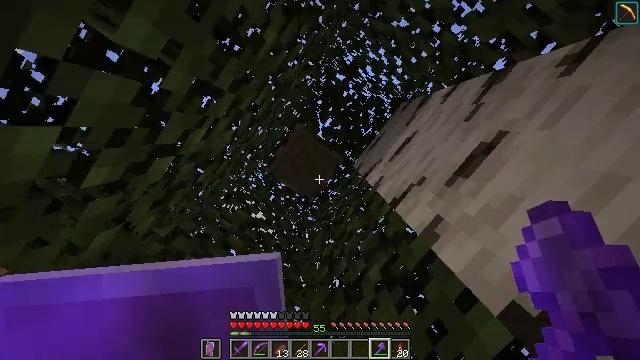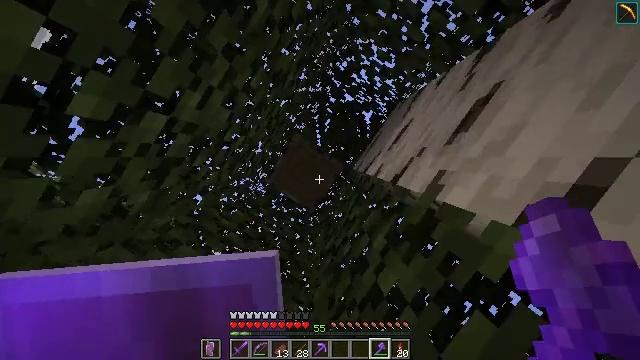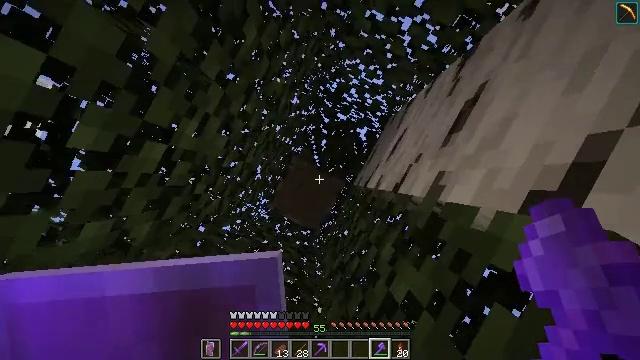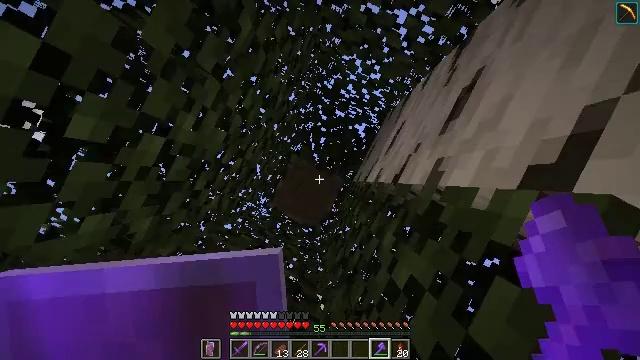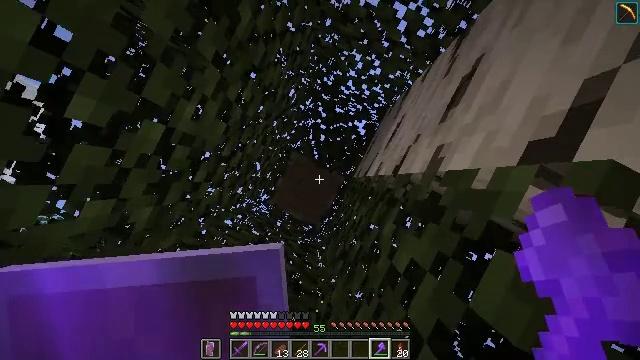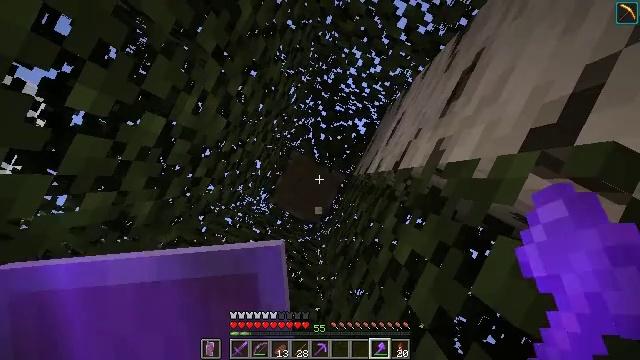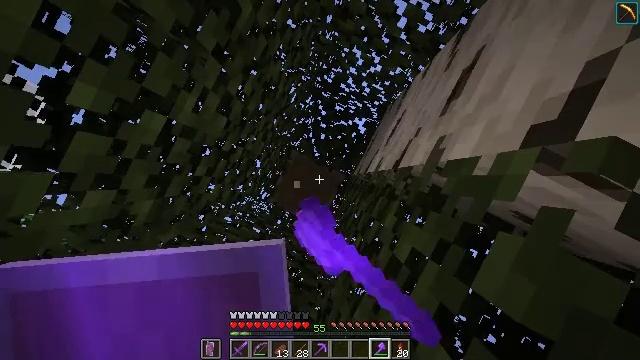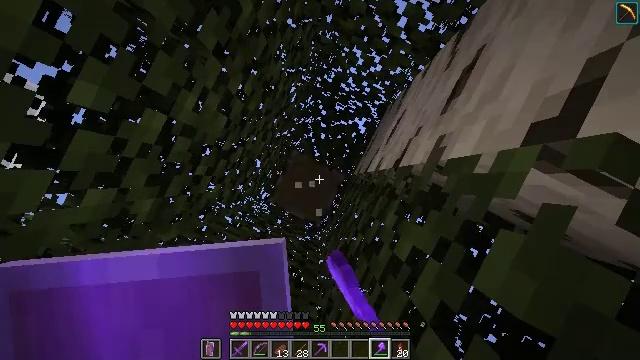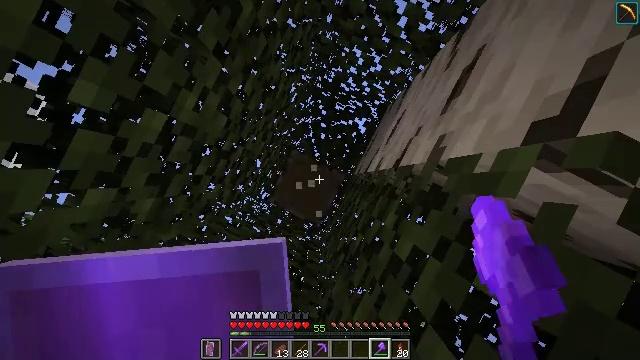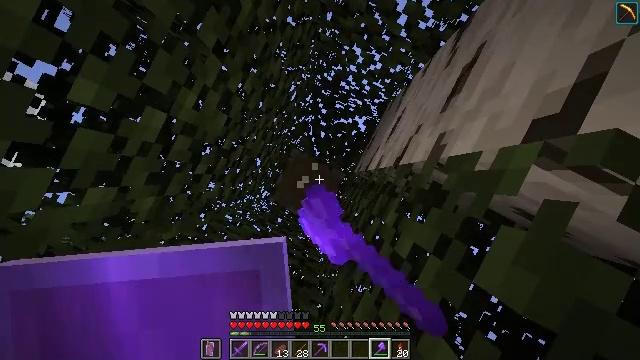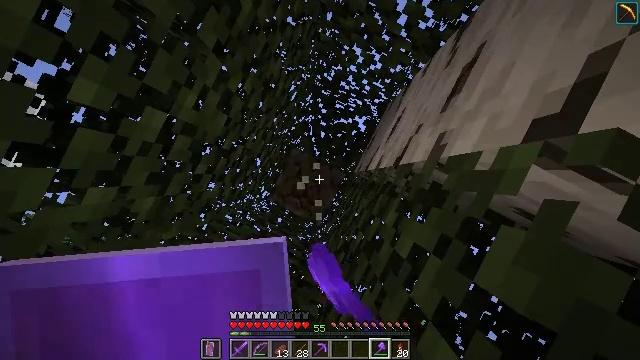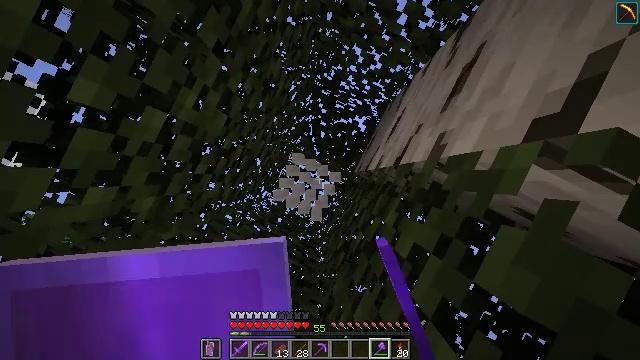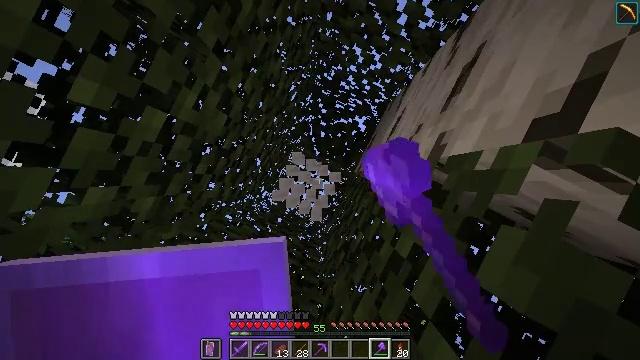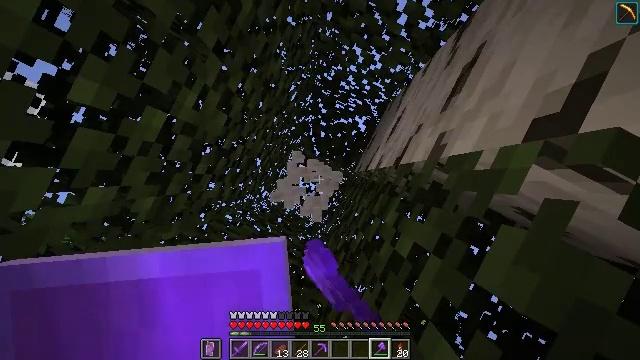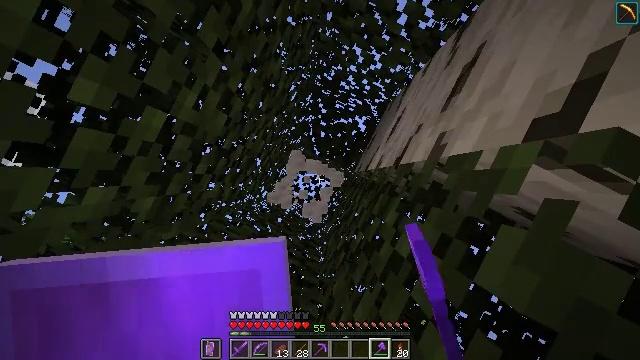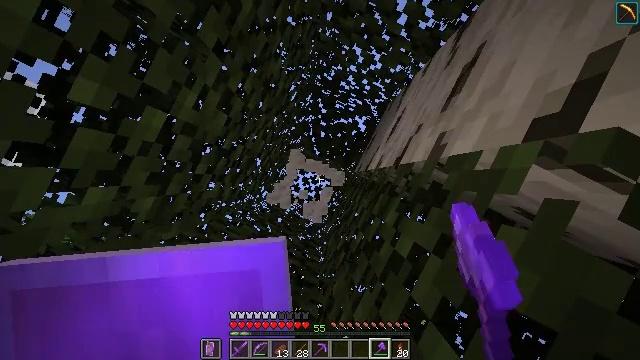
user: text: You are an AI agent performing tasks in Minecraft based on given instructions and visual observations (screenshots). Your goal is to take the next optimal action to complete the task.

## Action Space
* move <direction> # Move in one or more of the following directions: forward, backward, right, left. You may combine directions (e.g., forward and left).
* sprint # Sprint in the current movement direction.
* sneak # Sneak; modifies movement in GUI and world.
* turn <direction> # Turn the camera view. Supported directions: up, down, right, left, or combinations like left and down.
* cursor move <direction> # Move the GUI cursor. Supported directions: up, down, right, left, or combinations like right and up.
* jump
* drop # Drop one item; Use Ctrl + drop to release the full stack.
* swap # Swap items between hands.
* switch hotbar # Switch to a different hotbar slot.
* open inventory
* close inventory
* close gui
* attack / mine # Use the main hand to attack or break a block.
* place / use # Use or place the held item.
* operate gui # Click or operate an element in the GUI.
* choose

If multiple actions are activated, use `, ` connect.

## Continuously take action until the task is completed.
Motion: motion action
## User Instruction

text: Harvest birch logs from birch trees.
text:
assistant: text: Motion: turn left and up
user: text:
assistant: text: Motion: turn left and up
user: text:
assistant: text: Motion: turn left
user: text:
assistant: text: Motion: no_op
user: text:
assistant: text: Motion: attack / mine
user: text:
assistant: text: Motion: attack / mine
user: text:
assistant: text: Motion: attack / mine
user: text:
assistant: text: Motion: attack / mine
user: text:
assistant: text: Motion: attack / mine
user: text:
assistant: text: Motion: attack / mine
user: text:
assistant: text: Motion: attack / mine
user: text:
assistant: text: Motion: attack / mine
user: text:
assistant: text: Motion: attack / mine
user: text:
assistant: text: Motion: attack / mine
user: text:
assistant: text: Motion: no_op
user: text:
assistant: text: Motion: no_op
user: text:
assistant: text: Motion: no_op
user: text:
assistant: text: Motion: no_op
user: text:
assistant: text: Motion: no_op
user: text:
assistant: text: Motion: no_op
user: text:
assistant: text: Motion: no_op
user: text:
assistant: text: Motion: no_op
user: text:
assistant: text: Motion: turn right and down
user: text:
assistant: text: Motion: turn right and down
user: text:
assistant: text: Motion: turn right and down
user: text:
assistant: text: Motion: turn right and down
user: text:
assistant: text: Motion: turn right and down
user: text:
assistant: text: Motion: no_op
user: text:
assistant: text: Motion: no_op
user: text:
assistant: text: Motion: no_op